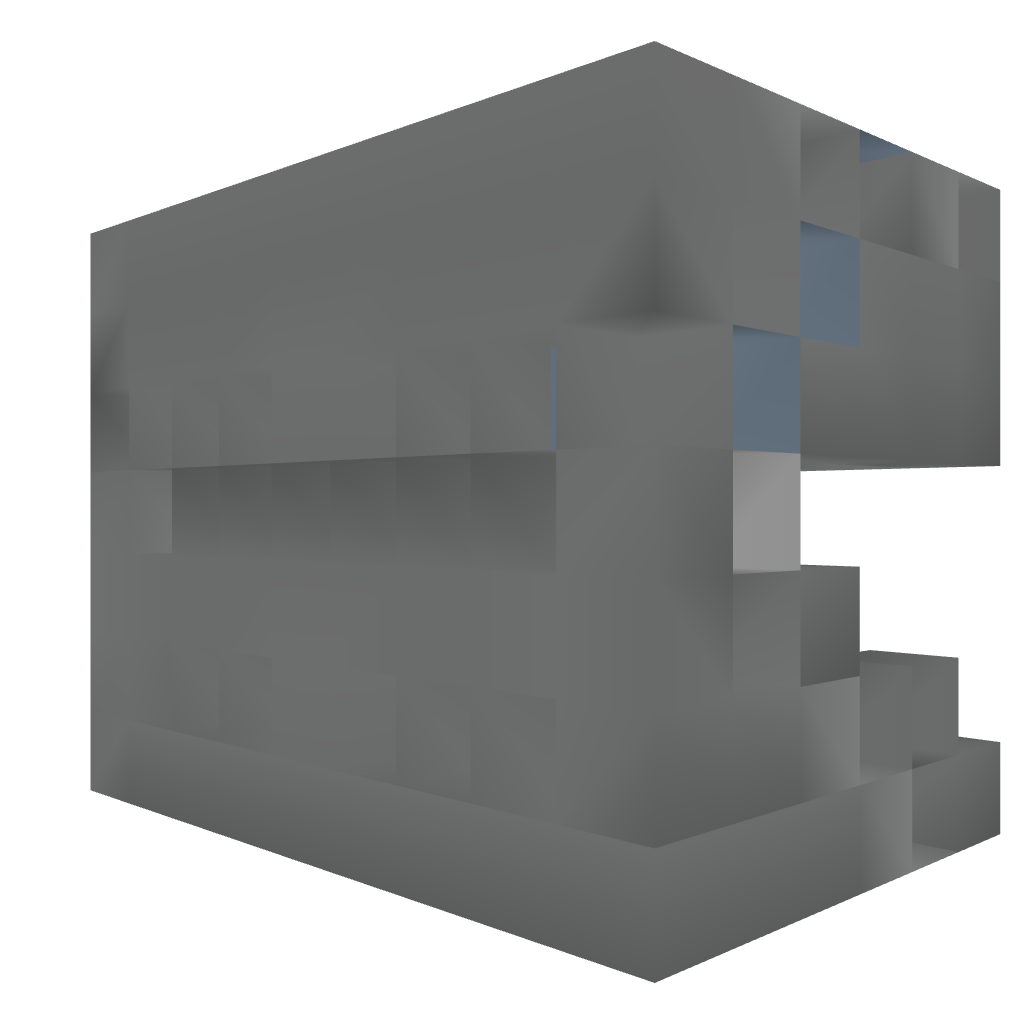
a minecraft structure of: DJ BlockBeat's Booth